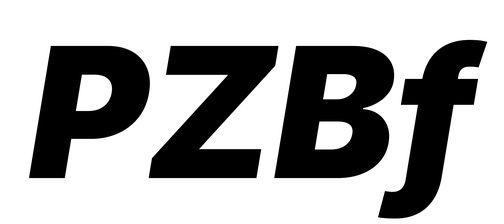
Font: Inter-Italic_Black_Italic